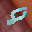
Label: 8